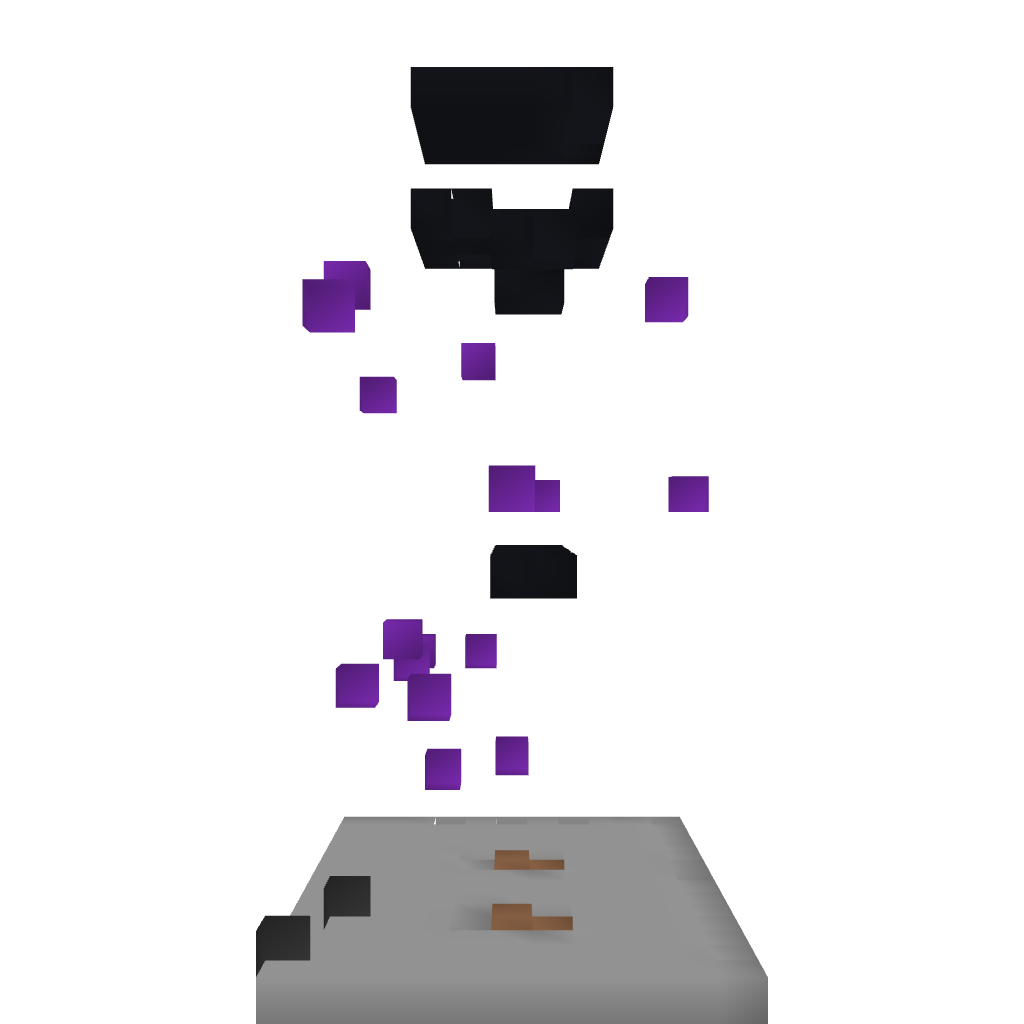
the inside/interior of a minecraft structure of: Enderman